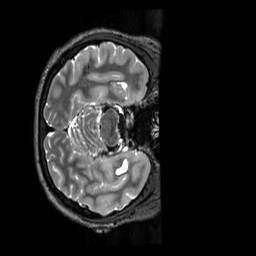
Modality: T2w
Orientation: axial
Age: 26
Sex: female
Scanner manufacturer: siemens
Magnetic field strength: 3 T
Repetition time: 3.2 s
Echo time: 0.728 s